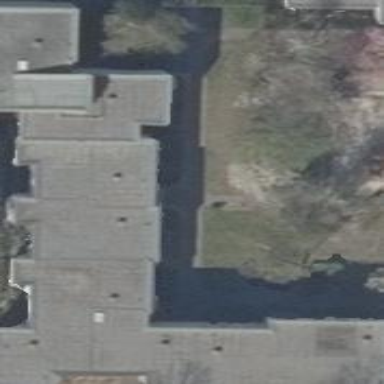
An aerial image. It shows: Flat-roofed apartment building.